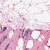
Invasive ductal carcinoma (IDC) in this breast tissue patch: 1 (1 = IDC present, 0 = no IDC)